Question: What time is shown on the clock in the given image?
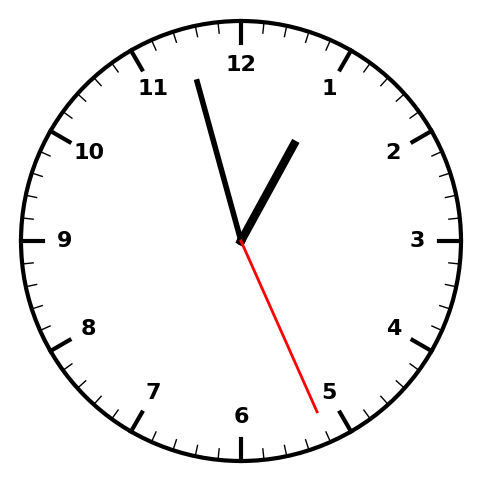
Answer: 12:57:26